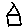
Label: house